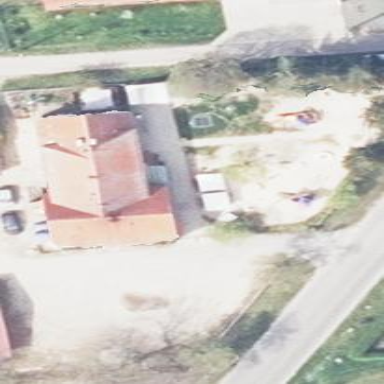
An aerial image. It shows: Kindergarten building.